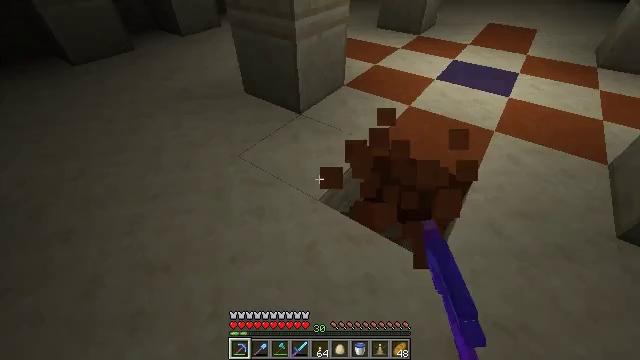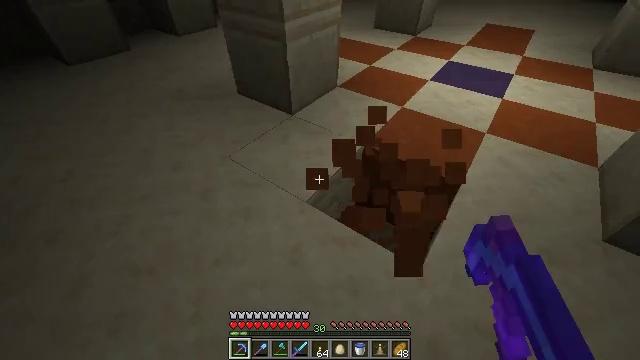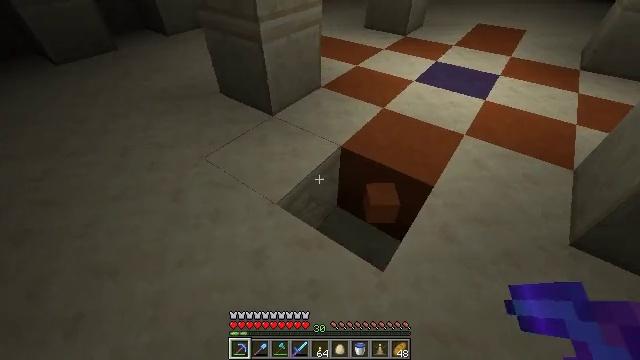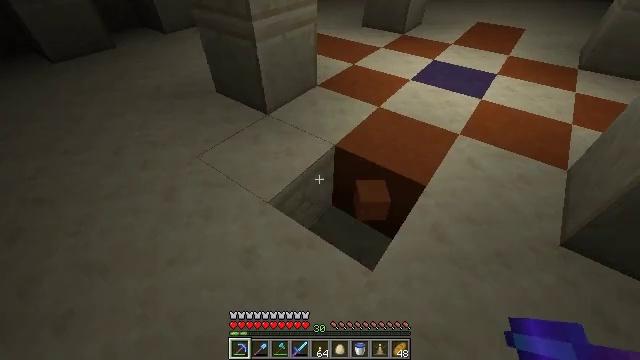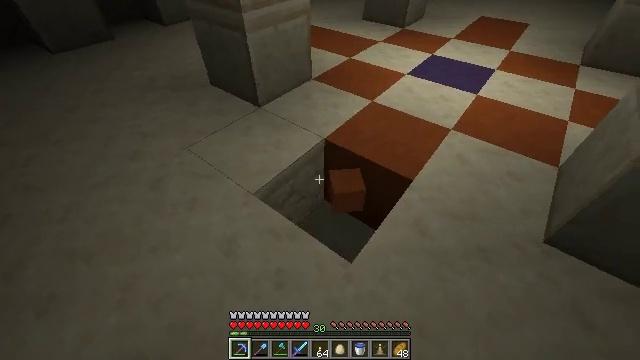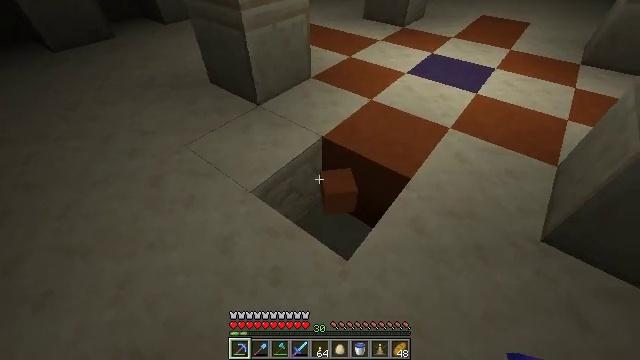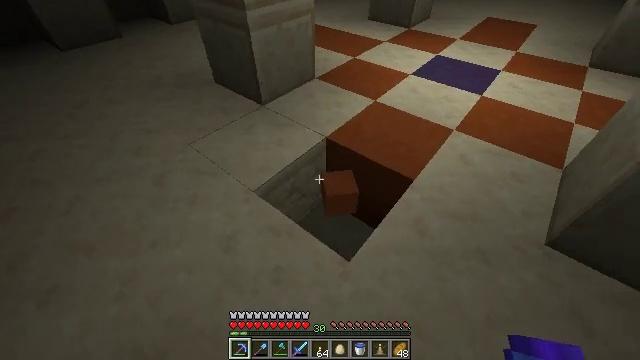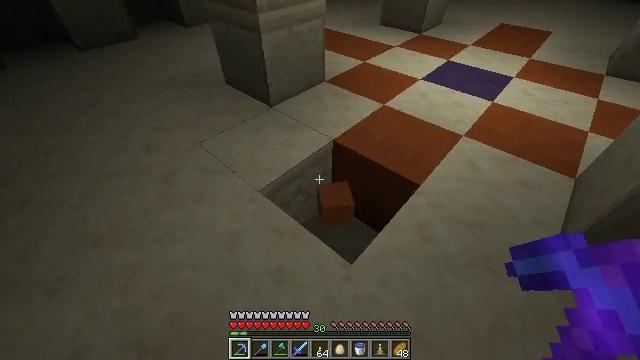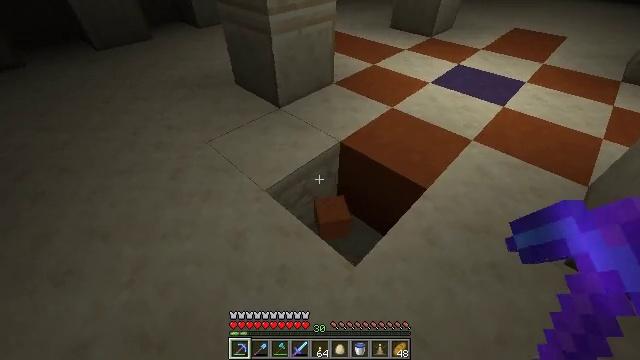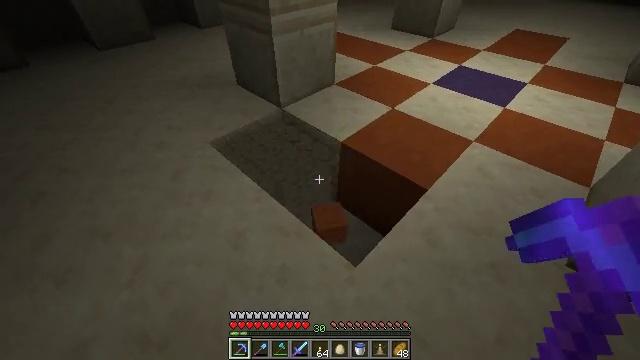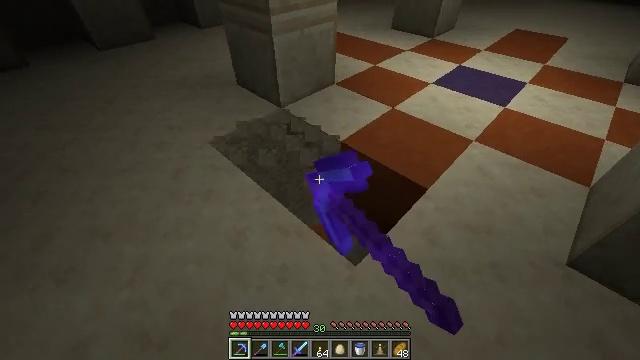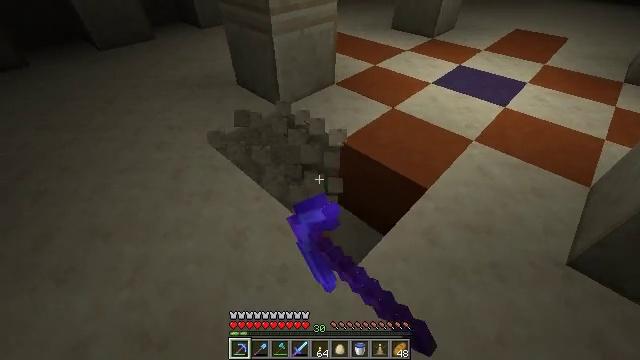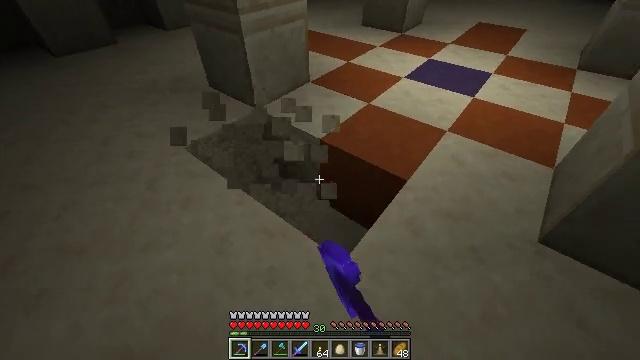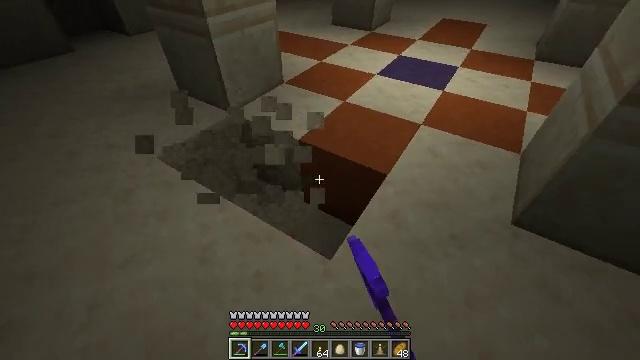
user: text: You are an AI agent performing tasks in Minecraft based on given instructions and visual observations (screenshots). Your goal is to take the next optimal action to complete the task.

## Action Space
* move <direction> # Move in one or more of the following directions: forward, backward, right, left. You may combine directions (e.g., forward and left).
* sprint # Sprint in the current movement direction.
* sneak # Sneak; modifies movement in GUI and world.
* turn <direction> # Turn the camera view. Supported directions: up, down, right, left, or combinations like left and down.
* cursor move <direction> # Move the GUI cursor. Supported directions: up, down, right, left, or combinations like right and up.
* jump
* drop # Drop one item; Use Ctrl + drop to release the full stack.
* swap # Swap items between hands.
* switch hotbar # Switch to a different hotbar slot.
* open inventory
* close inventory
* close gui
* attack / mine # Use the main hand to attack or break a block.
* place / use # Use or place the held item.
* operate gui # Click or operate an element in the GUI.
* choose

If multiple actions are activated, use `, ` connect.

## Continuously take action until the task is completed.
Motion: motion action
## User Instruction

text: Gather sandstone from the desert.
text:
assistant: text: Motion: move right
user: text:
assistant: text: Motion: move right
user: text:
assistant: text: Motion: no_op
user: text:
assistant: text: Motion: turn left and down
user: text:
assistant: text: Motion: no_op
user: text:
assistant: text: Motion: turn left
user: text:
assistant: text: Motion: turn left
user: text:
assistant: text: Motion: turn left
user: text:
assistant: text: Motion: attack / mine
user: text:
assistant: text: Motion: attack / mine
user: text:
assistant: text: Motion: attack / mine
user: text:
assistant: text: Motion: turn right
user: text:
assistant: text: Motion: turn right
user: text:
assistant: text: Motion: no_op